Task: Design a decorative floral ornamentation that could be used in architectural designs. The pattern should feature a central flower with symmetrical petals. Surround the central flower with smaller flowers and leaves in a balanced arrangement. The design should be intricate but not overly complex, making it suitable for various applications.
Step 1328:
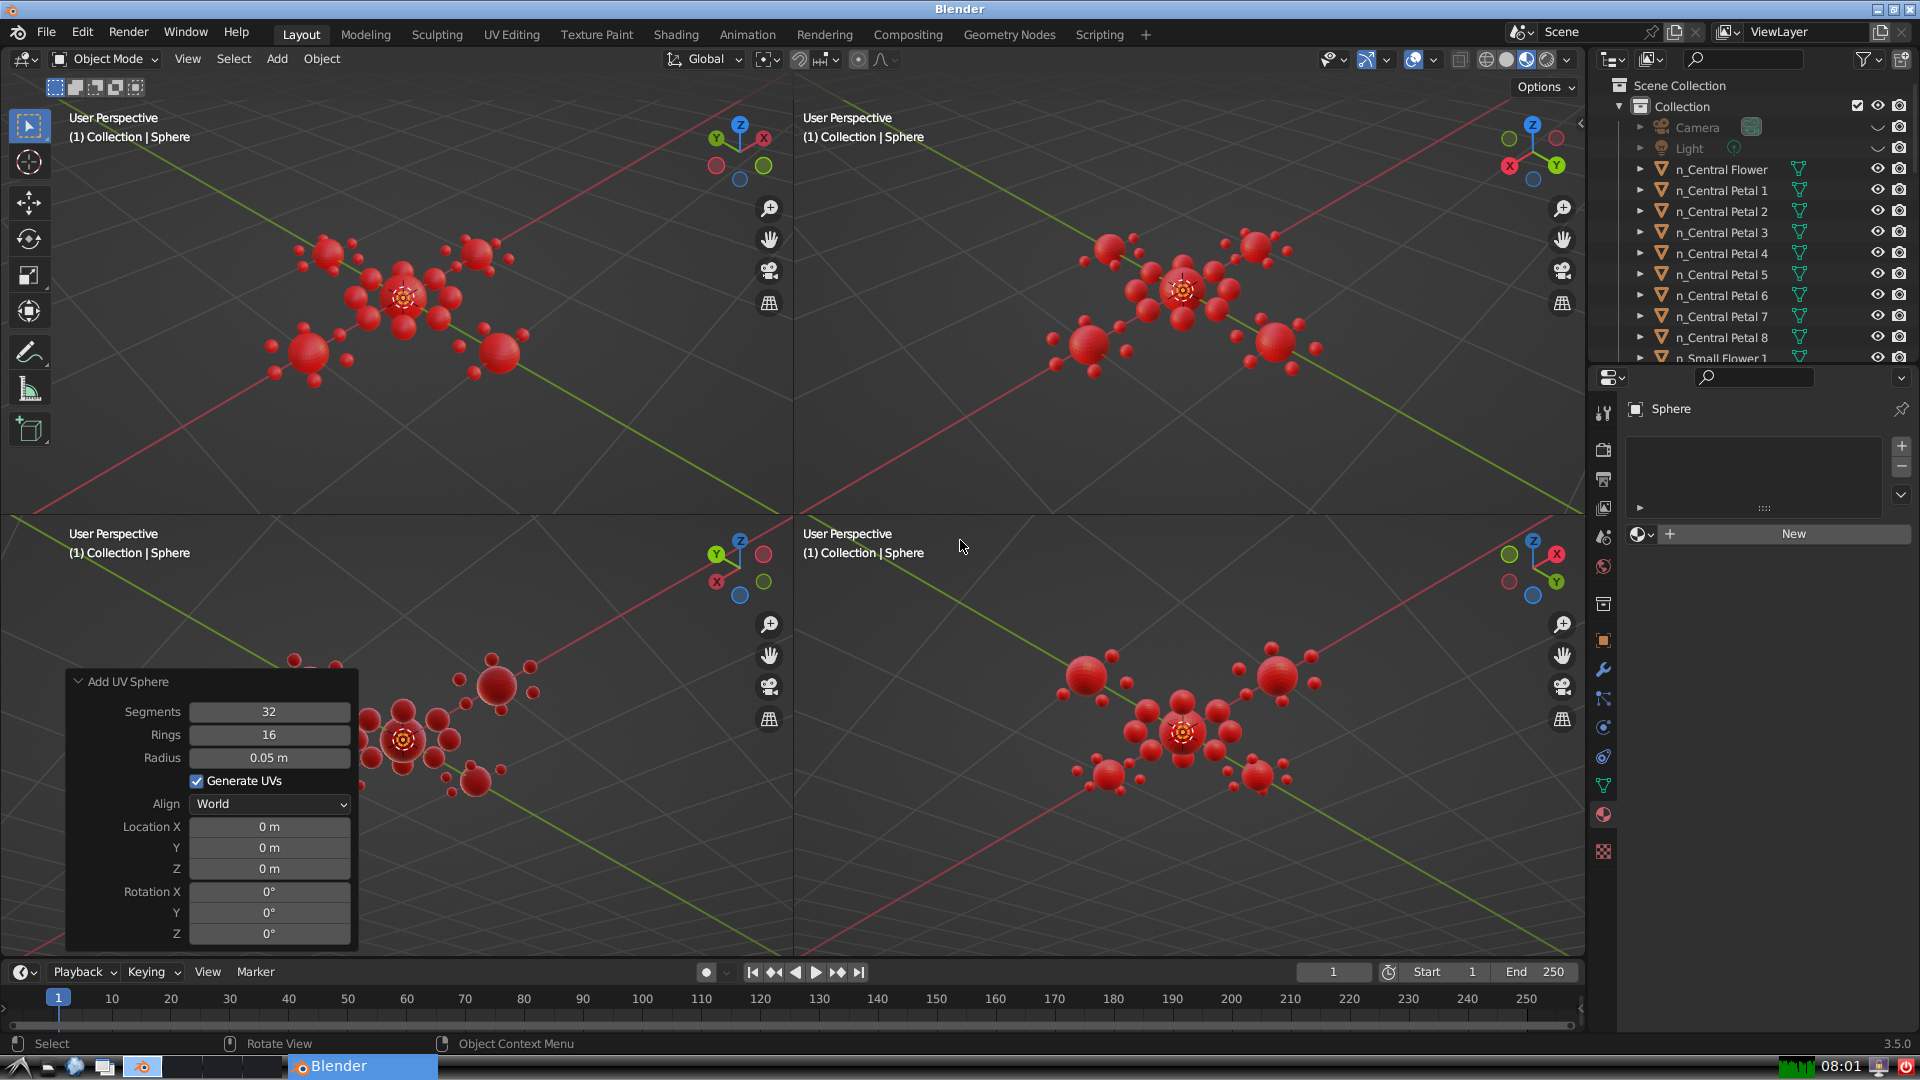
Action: {"mouse_move": [270, 827]}